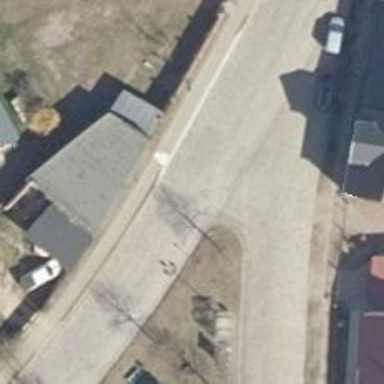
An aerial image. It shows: Residential road.